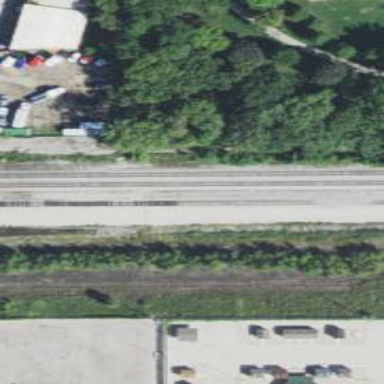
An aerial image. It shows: Abandoned railway yard.